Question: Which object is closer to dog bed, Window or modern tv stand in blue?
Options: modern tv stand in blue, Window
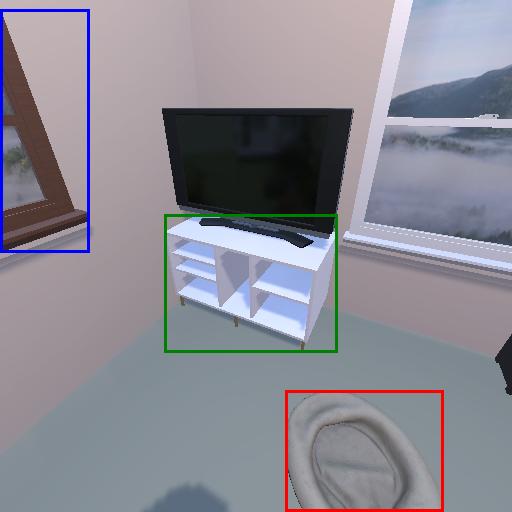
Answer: modern tv stand in blue